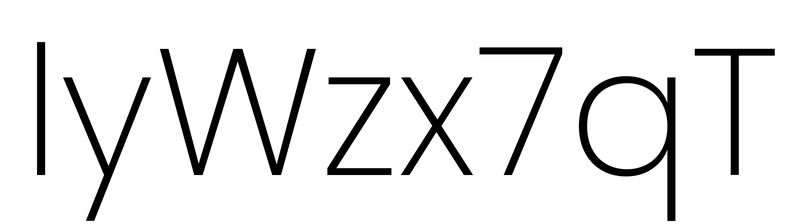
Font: Poppins-ExtraLight